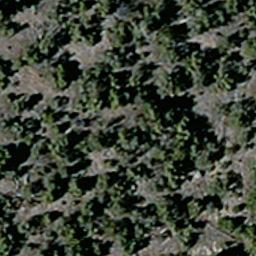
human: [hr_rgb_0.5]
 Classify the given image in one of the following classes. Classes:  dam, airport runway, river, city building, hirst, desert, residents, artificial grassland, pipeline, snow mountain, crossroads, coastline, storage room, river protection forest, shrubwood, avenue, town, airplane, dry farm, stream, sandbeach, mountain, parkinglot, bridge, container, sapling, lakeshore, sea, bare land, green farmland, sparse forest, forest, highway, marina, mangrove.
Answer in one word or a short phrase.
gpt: sparse forest